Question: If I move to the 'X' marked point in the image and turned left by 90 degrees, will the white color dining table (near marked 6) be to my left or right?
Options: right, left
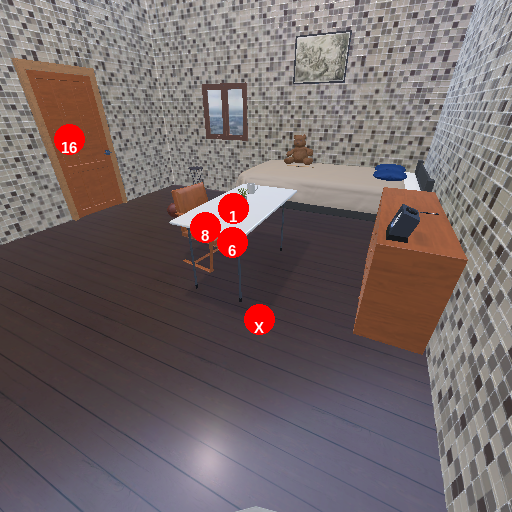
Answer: right